Question: I am new to webgl graphics, I am looking for a way in three.js to draw a line which is perpendicular to another line(already exisiting line in 3D space) with respect to line's local axis (draw line to first line's z- local axis for example).

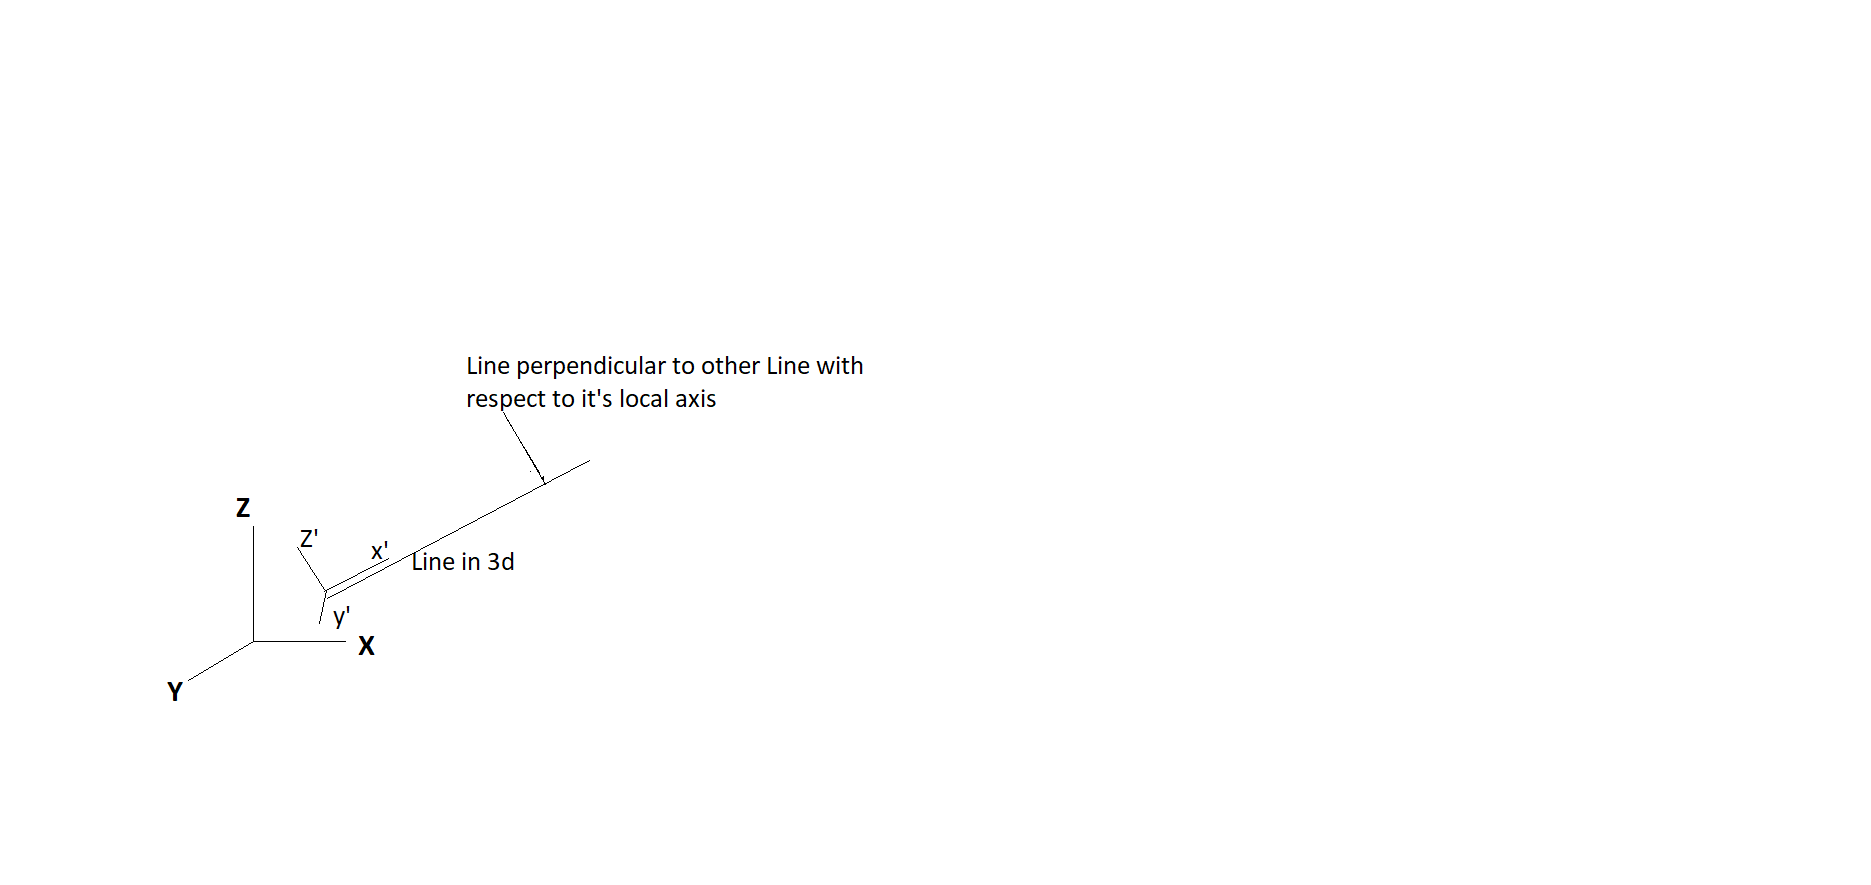
Answer: You say the line has a "local axis"
Note that is indeed exactly what you are asking for.
The local of a line is indeed a line perpendicular to the line.
The local z axis of a line is simply the line itself. Local X and Y are perpendicular.
---
Are you aware that, for a given line L, you are asking for a "perpendicular line". , in fact what you are describing is a plane (perhaps think of it as a disk); L goes through the "middle of" the disk at right angles.